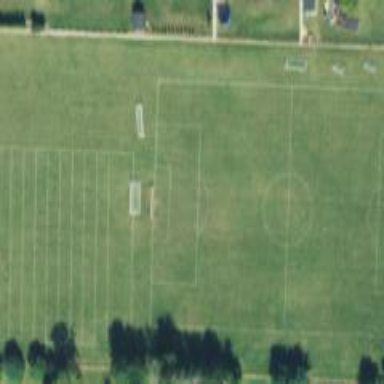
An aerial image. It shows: Grass pitch designated for soccer.